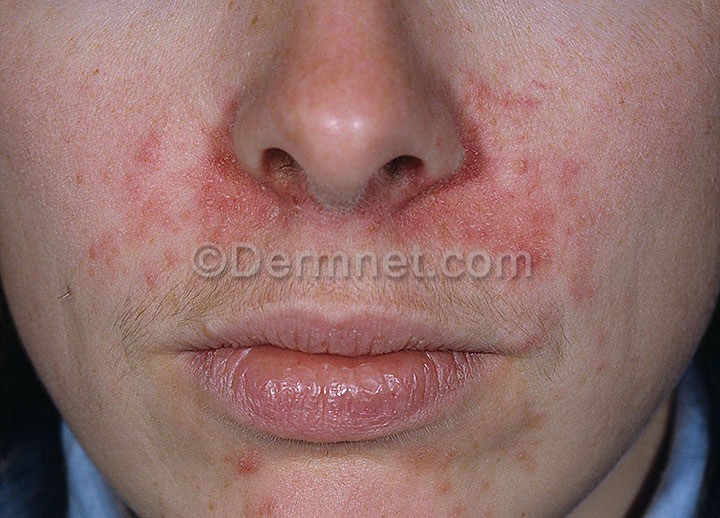
Disease: Acne and Rosacea Photos